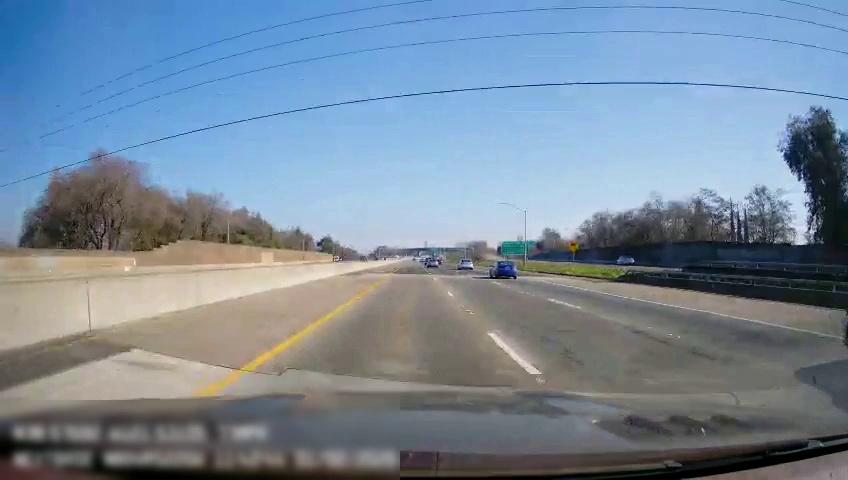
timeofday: Day
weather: Sunny
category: Drivable Space
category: Drivable Space
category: Vehicles | Car
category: Vehicles | Car
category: Vehicles | Car
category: Vehicles | Car
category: Lanes | Current Lane
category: Lanes | Current Lane
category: Lanes | Current Lane
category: Lanes | Alternate Lane
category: Traffic | Signs
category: Traffic | Signs
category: Traffic | Signs